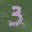
Label: 3